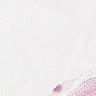
Metastatic tissue present: no